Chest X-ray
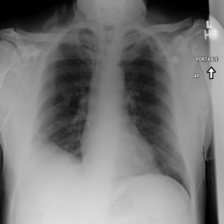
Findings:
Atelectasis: negative
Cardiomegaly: negative
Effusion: negative
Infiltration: negative
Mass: negative
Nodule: negative
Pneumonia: negative
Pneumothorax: negative
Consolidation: negative
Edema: negative
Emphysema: negative
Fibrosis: negative
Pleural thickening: positive
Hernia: negative